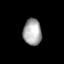
Tissue: lung
Cell type: Fibroblasts
Senescence score: 0.6263
Nuclear area (px): 475
Mean DAPI intensity: 167.324